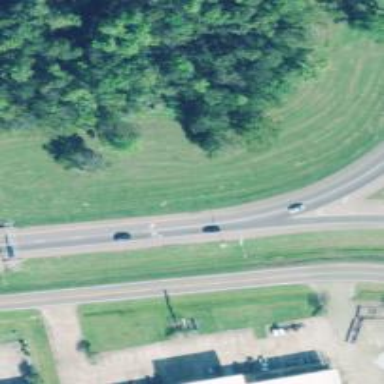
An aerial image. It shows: Roundabout at trunk highway with expressway.